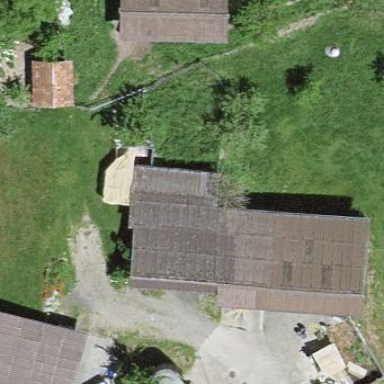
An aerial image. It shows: Shed building.